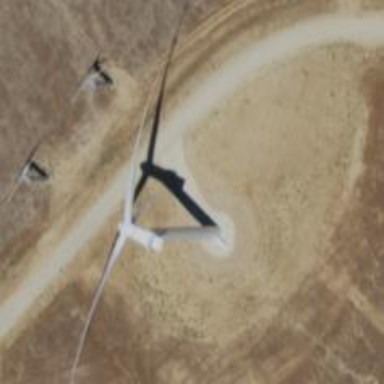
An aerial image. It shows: Wind generator with horizontal axis. The wind turbine is from Vestas.